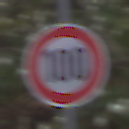
Verkehrszeichen: Geschwindigkeit100
Umgebung: Outdoor, Nature
Tageszeit: MorningAfternoon
Wetter: PartlyCloudy
Licht: Natural
Jahreszeit: NotSpecified
Kontrast: LowContrast